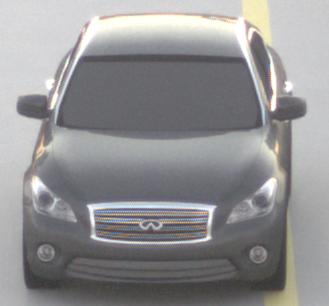
Make: Infiniti
Model: M 37
Detailed model: M (Y51)
Model produced from: 2010/10
Model produced until: 2013/11
Doors: 4
Color: gray
Road condition: dry road
Daytime: sunrise or sunset
Contrast: low contrast